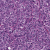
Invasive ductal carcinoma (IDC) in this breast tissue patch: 1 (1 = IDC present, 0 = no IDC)